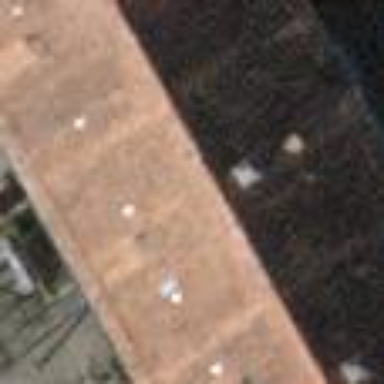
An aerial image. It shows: Beige house with gabled roof covered in roof tiles of orangered color. The roof is oriented across the building.